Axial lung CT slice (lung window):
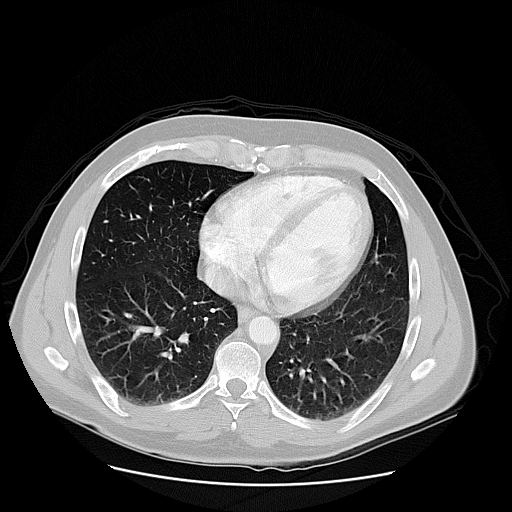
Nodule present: no